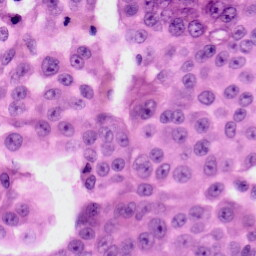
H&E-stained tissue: Skin